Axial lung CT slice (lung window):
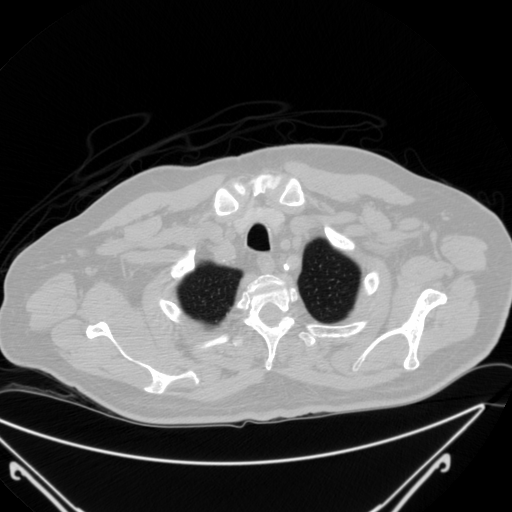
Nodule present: no